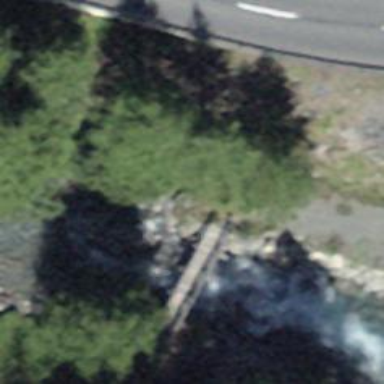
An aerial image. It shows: Path leading to bridge.